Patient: sex F, age 29
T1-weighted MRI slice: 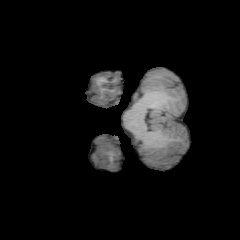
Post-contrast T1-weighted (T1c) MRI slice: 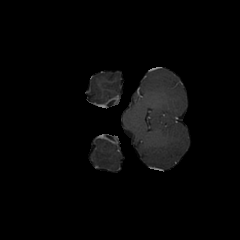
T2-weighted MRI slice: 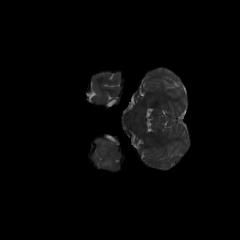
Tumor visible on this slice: yes
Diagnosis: Astrocytoma, IDH-mutant
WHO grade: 2